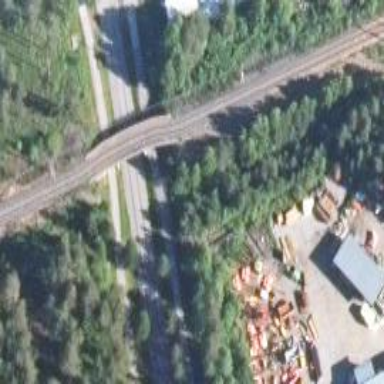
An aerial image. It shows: Bridge over railway with continuous electrified contact line.